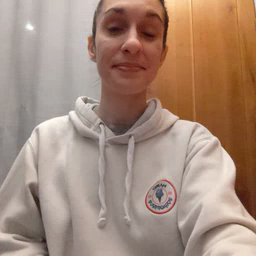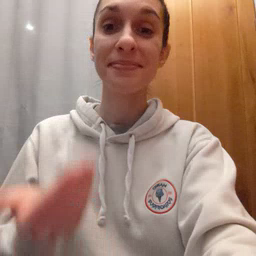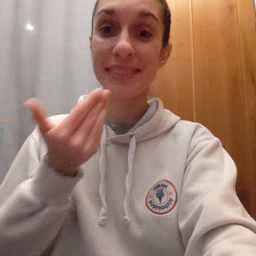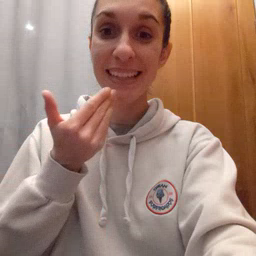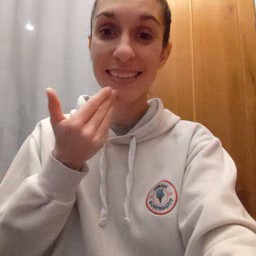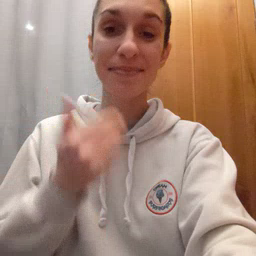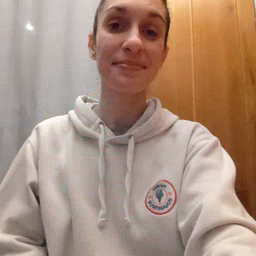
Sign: pizza